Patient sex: M
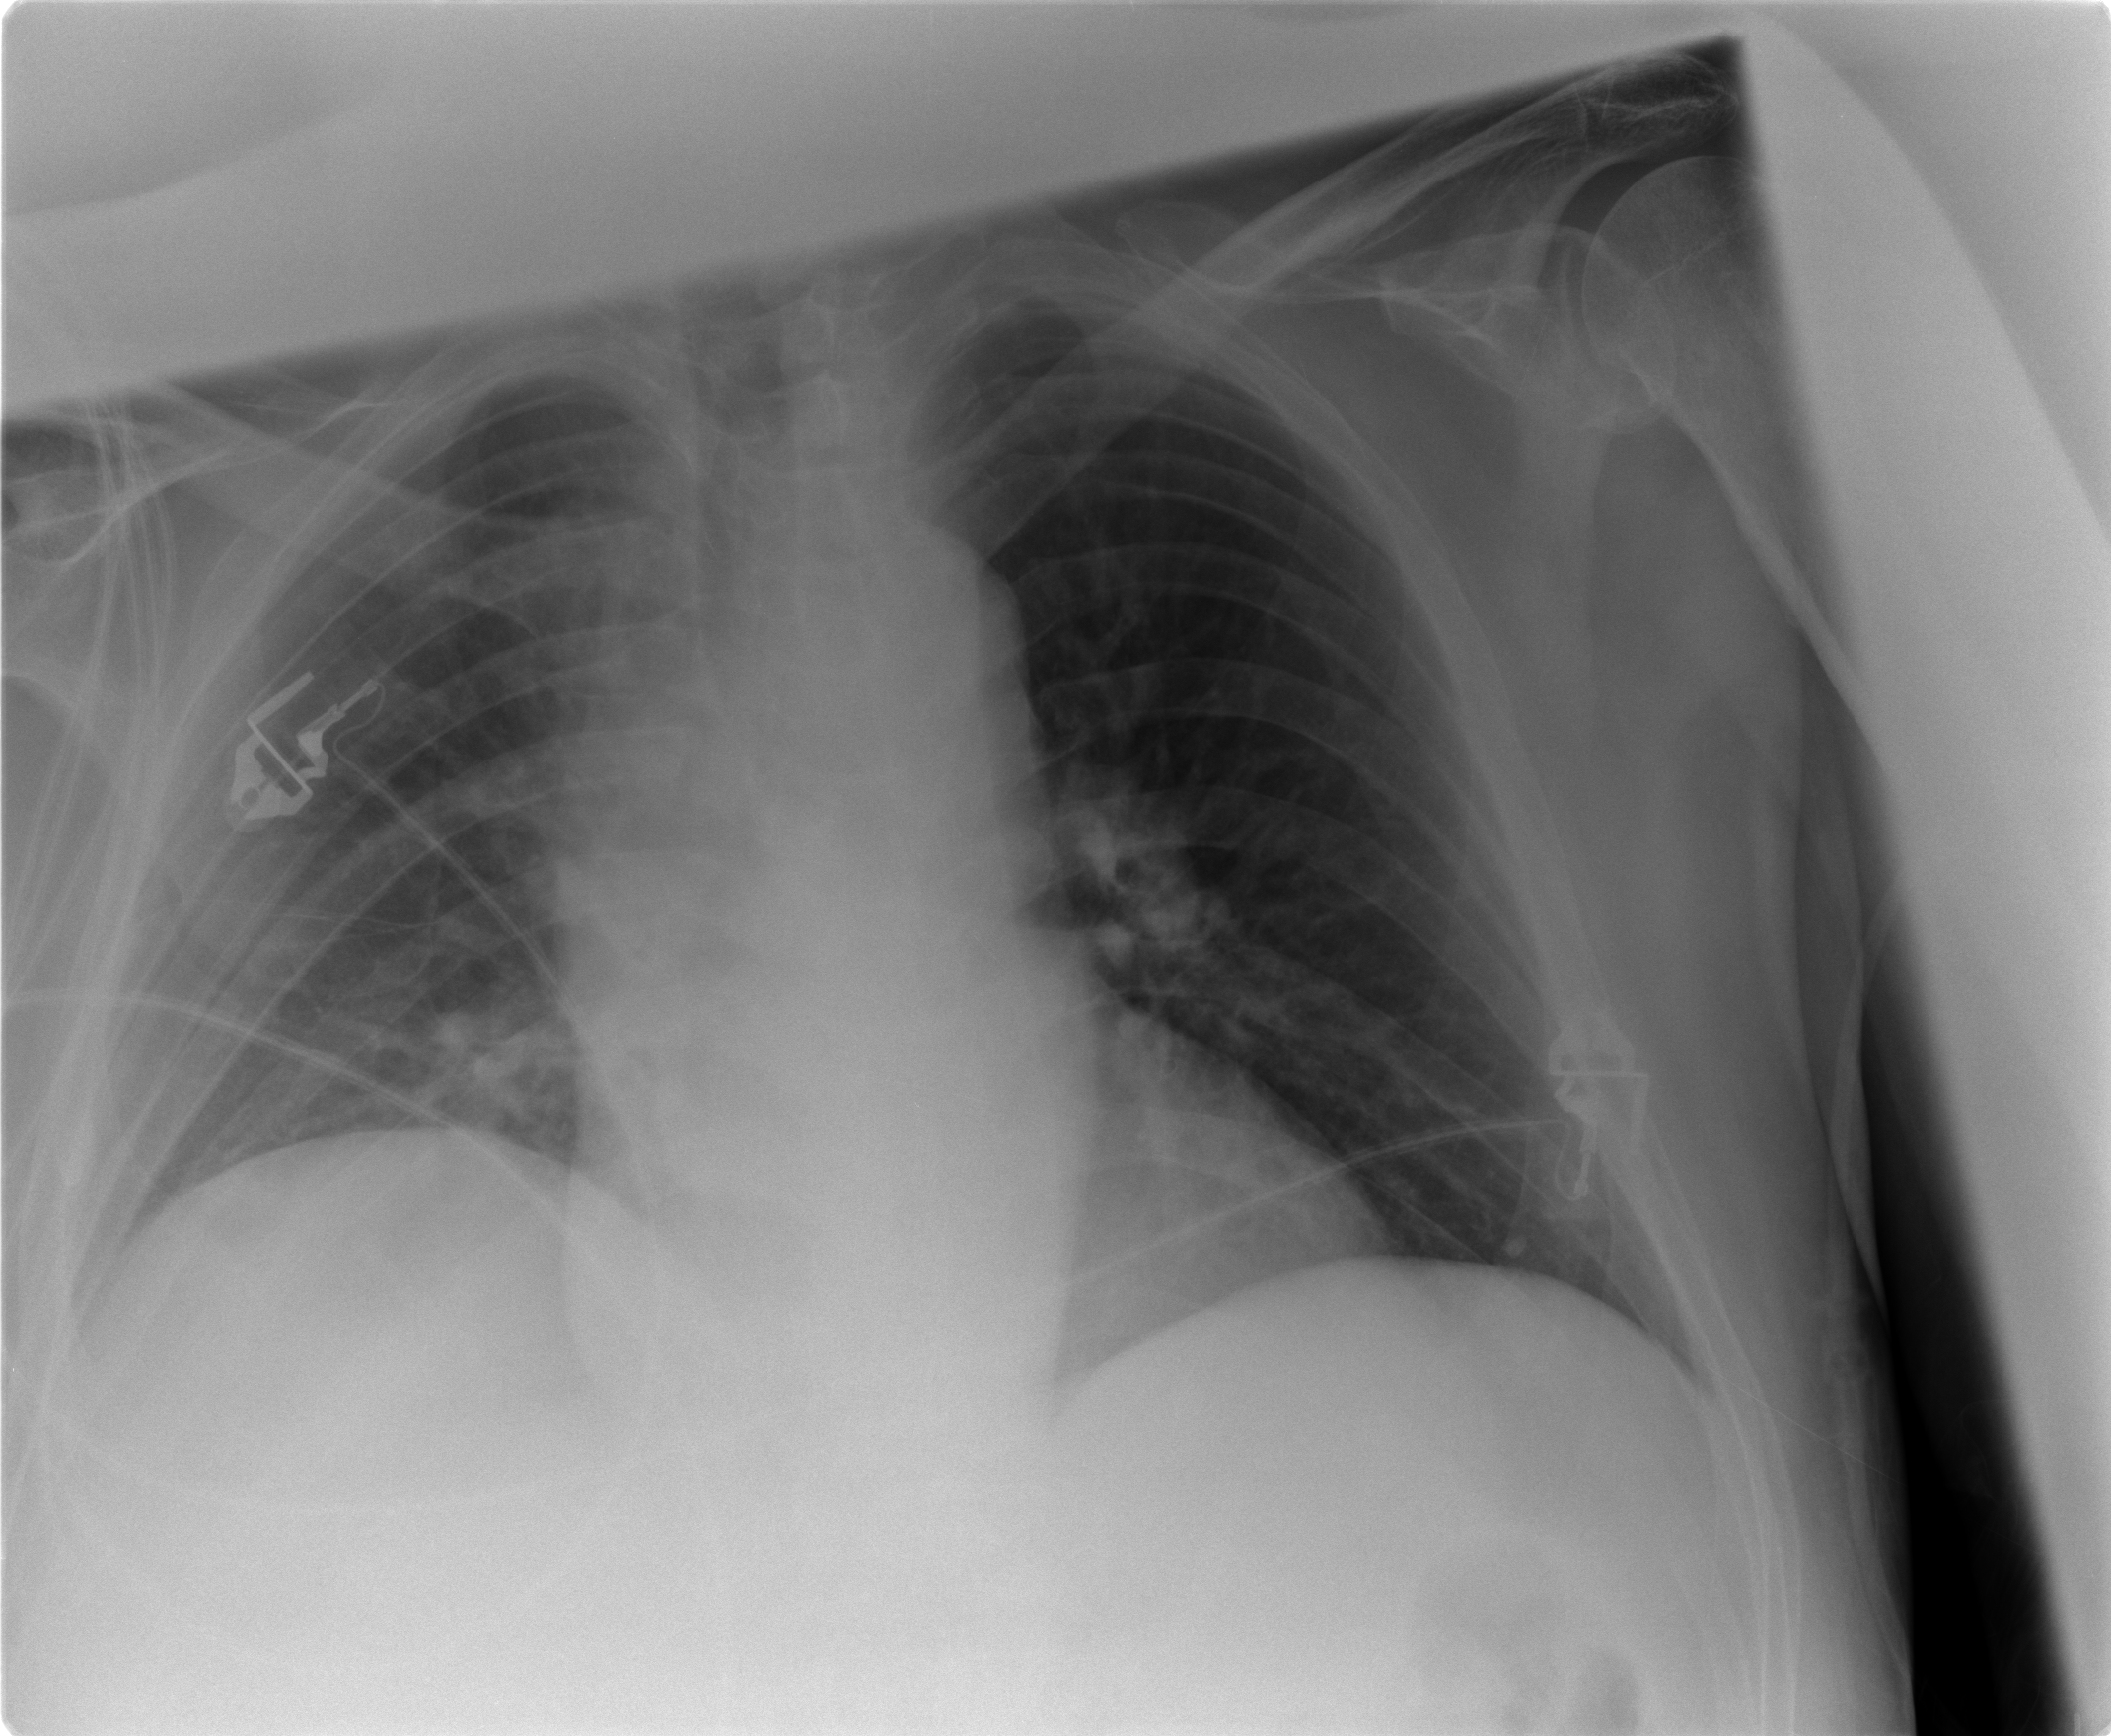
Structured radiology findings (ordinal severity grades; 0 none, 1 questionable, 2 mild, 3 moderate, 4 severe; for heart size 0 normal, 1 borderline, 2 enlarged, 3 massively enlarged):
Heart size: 2
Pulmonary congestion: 2
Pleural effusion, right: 1
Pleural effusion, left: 0
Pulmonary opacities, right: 1
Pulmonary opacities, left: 0
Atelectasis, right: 2
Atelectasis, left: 0